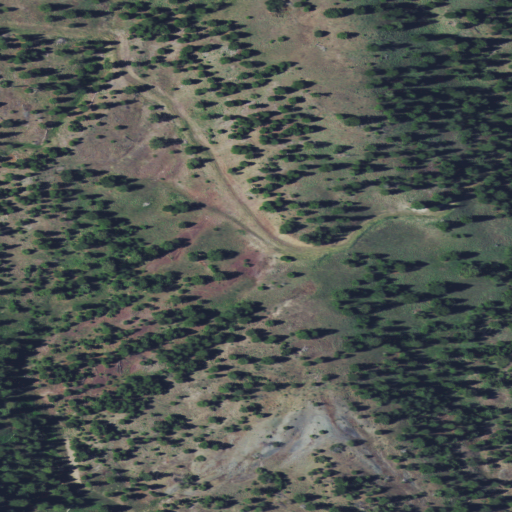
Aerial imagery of plain(s) in Montana named MacIver Meadow containing shrub, evergreen forest, and grassland